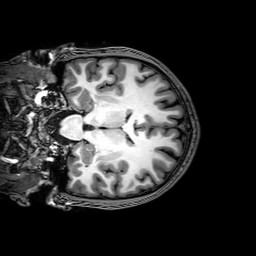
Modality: T1w
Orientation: coronal
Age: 24
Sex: male
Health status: healthy
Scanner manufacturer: philips
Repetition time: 0.008134 s
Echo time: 0.00373 s